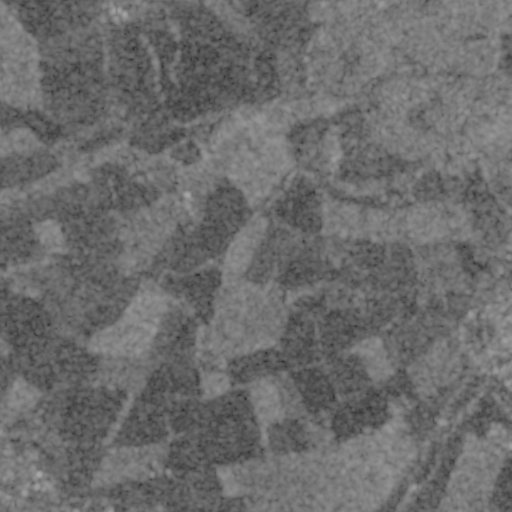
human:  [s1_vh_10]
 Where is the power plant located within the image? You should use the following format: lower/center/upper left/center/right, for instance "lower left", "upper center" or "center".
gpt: The power plant is located in the upper center of the image.
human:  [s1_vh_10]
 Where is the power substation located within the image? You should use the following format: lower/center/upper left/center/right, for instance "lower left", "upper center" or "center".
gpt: The power substation is located in the lower right of the image.
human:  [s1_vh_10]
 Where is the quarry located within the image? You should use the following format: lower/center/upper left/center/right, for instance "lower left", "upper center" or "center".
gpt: The quarry is located in the upper right of the image.
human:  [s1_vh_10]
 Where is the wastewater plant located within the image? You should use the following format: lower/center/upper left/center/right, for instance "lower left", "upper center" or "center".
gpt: The wastewater plant is located in the lower right of the image.
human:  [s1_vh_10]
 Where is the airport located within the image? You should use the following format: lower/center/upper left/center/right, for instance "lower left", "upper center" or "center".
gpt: There is no airport in the image.

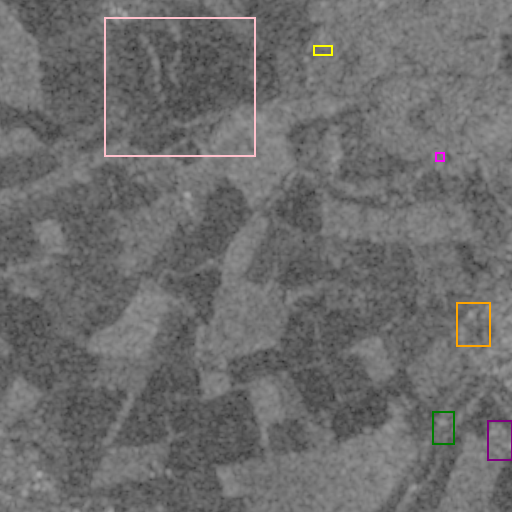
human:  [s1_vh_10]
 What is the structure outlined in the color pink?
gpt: The structure outlined in pink is a crop field.
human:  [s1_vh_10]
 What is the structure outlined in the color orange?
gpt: The structure outlined in orange is a park.
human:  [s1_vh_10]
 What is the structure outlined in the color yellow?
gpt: The structure outlined in yellow is a parking lot.
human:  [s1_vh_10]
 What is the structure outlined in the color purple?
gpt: The structure outlined in purple is a power substation.
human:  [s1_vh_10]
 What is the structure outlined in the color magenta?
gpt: The structure outlined in magenta is a quarry.
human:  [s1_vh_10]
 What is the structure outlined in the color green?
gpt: The structure outlined in green is a wastewater plant.
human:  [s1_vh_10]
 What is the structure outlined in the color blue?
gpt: There is no blue outline.